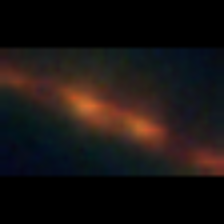
Taxon: Pennate
Group: Diatoms